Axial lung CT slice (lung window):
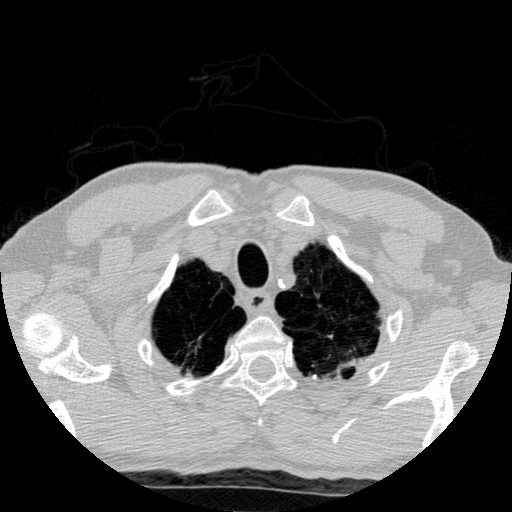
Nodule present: no